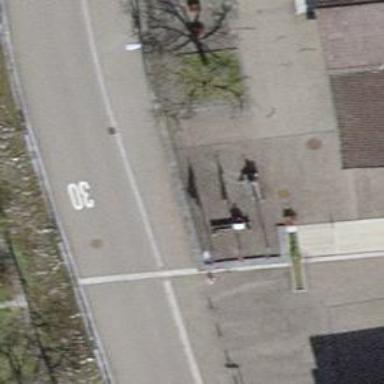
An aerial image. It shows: Bench for seating.